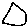
Label: triangle